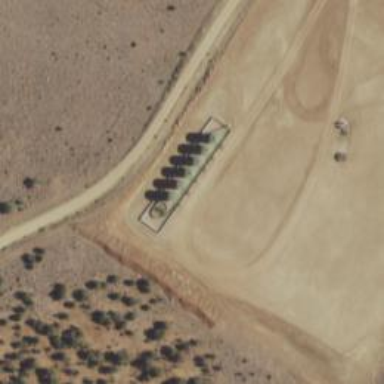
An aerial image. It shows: Storage tank with man-made structure.